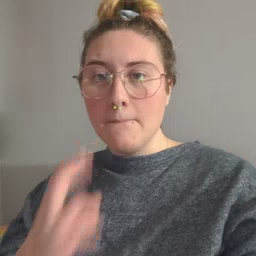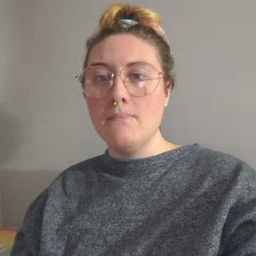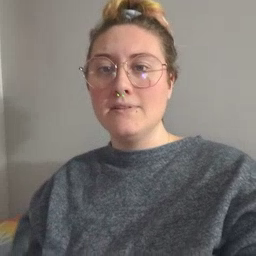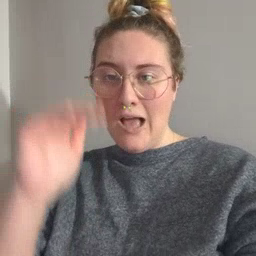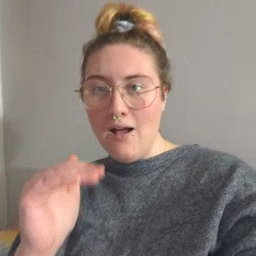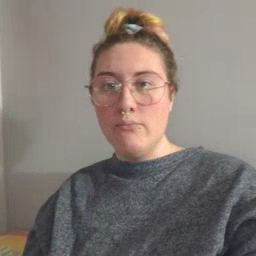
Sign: child